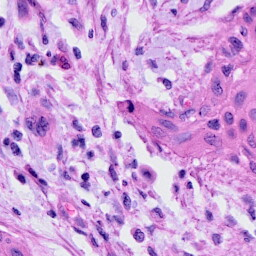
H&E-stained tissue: Cervix